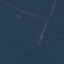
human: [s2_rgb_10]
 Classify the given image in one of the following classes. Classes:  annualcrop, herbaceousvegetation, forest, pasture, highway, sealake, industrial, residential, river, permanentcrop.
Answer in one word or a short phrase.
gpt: Forest